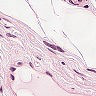
Metastatic tissue present: no